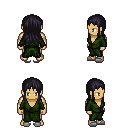
a pixel art fantasy rpg character, male body template, human, tanned skin, green robe, white pants, raven unkempt hairstyle, white slippers, four views (front, back, left, right), 2x2 character sprite sheet, small pixel art, hard edges, no anti-aliasing